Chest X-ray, AP view. Patient: 56 years old, sex M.
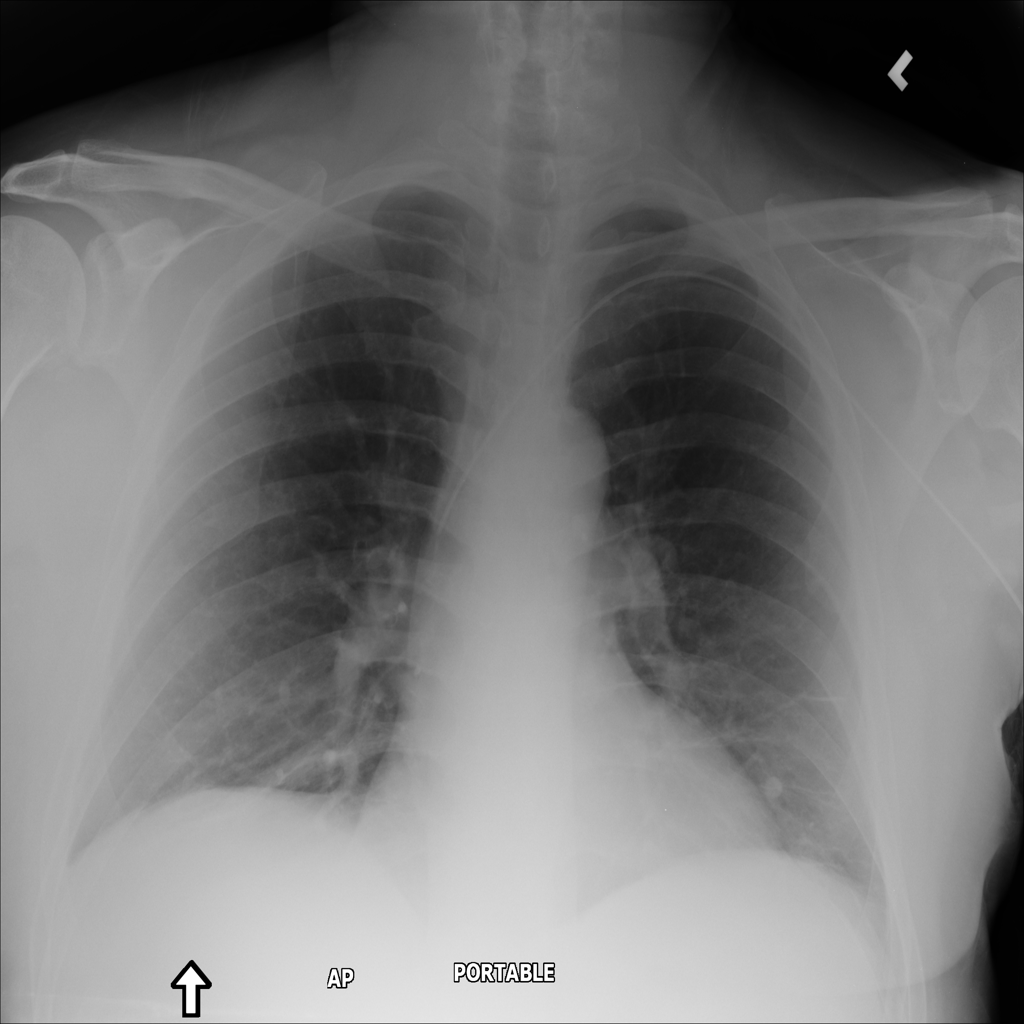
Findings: Atelectasis